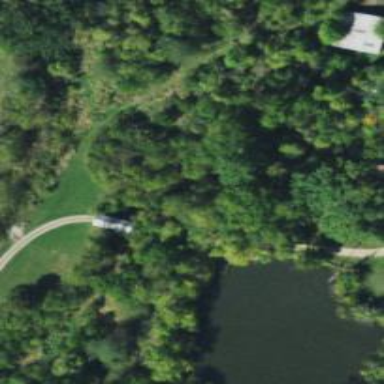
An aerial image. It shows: Covered driveway bridge.